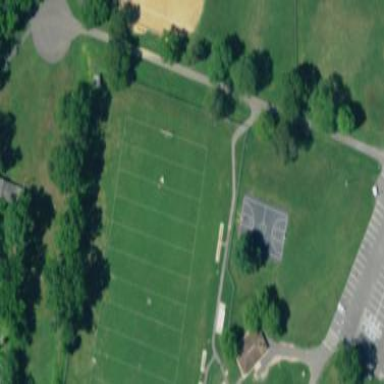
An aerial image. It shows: American football pitch for leisure and sport activities.